Interaction volume radius: 5 \u00c5
Interaction volume height: 15 \u00c5
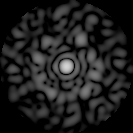
Disorder parameter: 0.8924